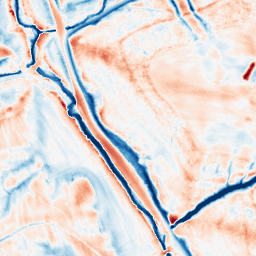
Category: edge_preserving
Decomposition family: guided
Decomposition parameters: radius: 8
eps: 0.001
Upsampling method: bspline
Upsampling parameters: scale: 2
Upsampling scale: 2